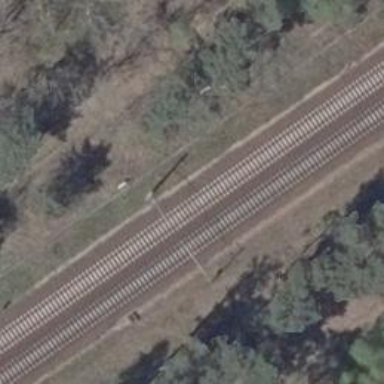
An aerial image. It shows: Milestone along the railway track with catenary mast.